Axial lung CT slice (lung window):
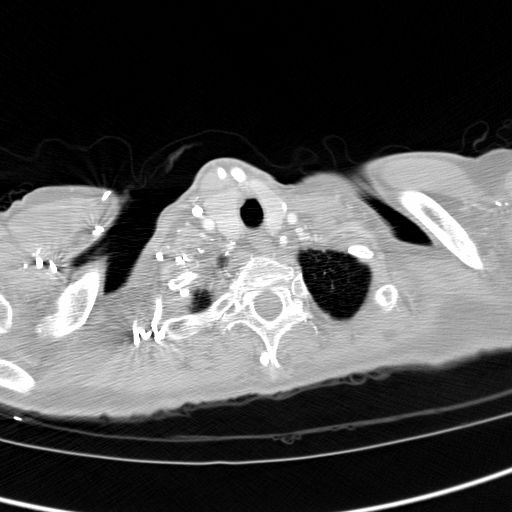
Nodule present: no